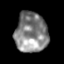
Tissue: skin
Cell type: Epithelial cells
Senescence score: 0.2396
Nuclear area (px): 1281
Mean DAPI intensity: 132.519